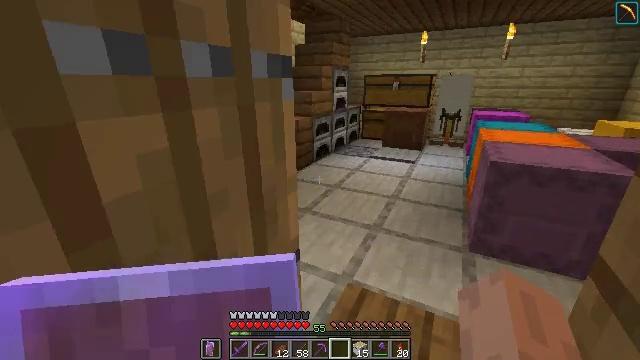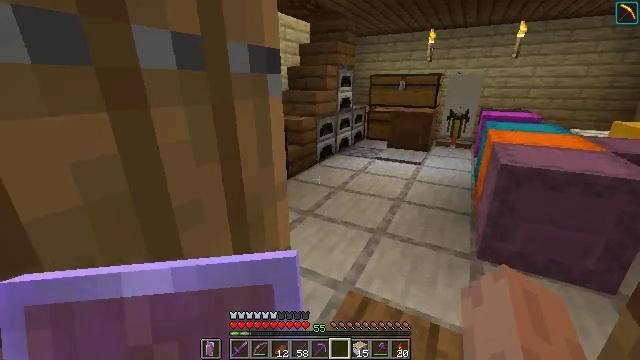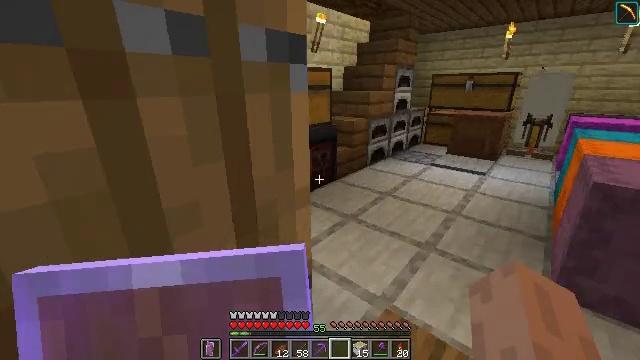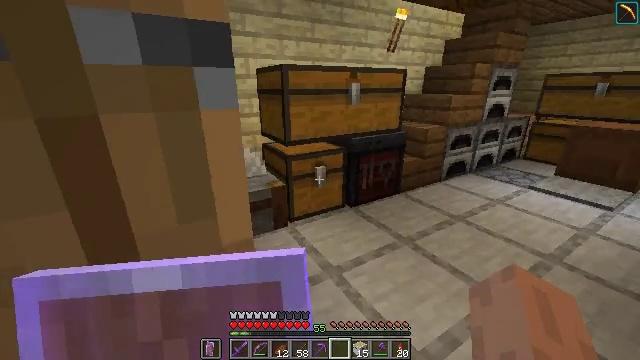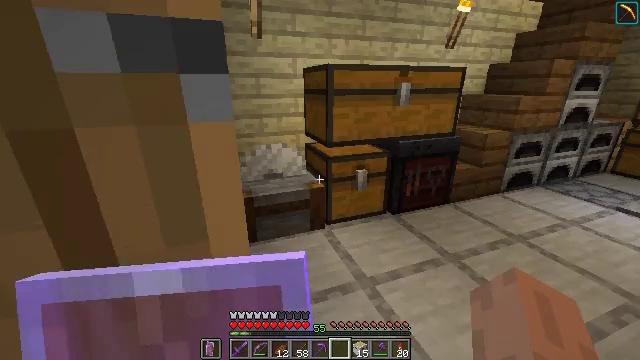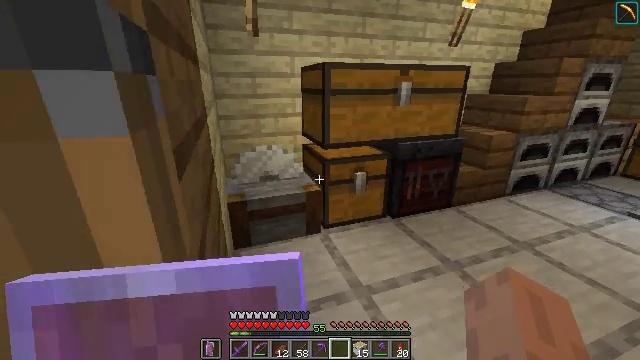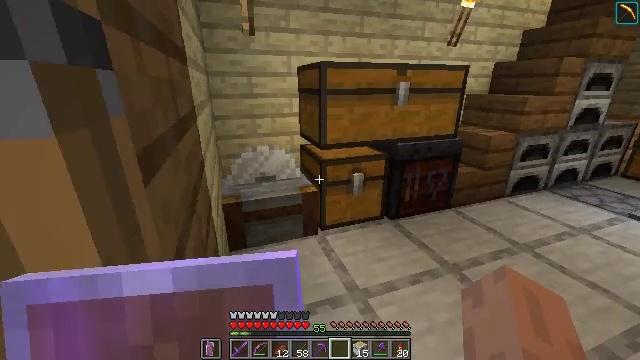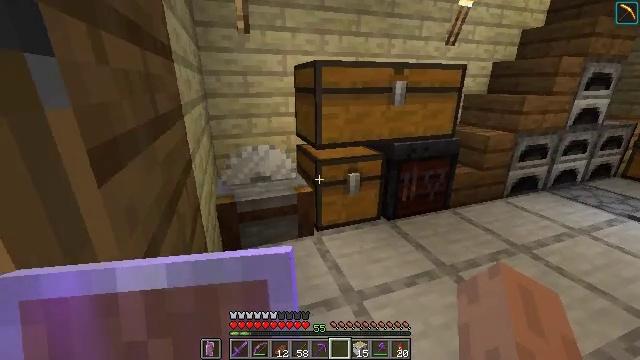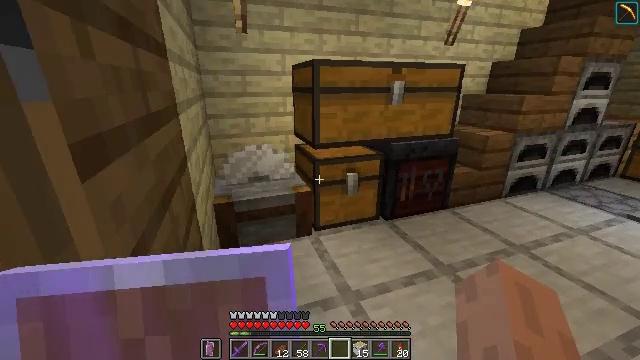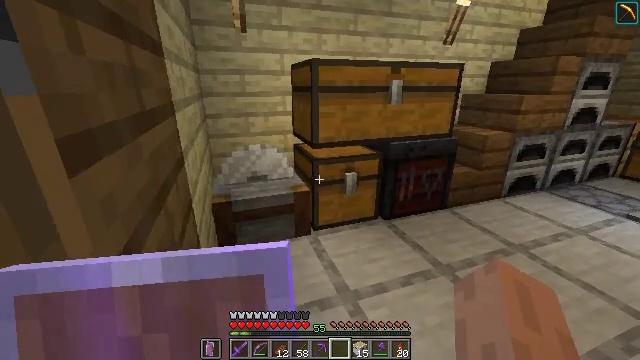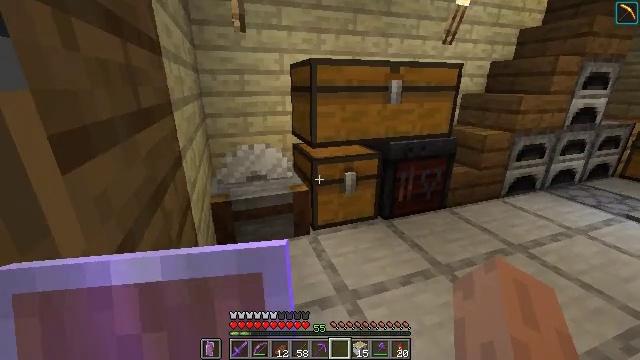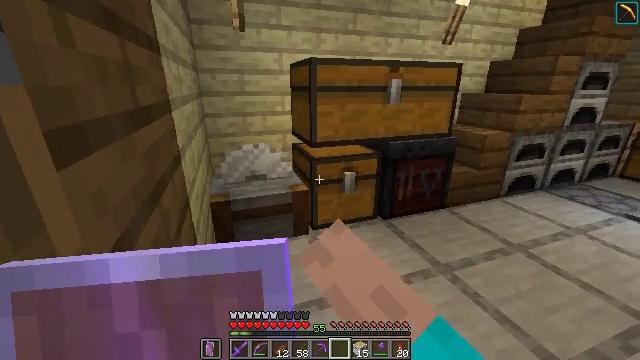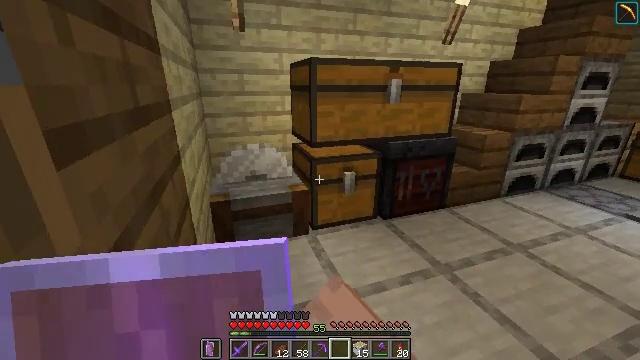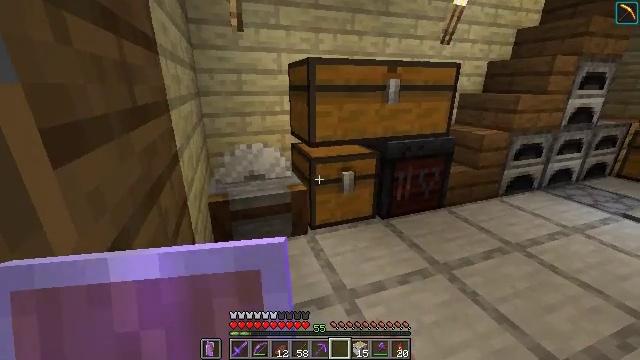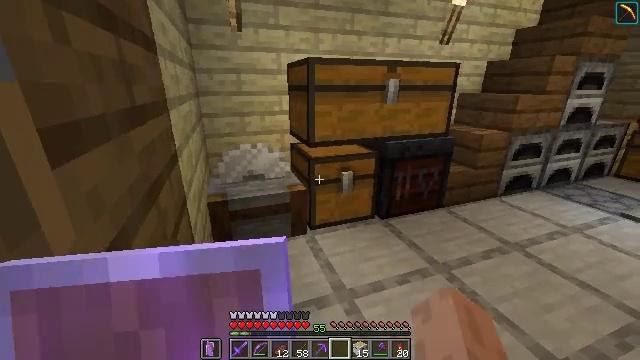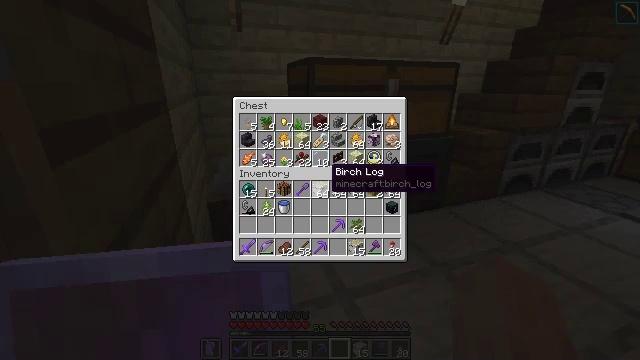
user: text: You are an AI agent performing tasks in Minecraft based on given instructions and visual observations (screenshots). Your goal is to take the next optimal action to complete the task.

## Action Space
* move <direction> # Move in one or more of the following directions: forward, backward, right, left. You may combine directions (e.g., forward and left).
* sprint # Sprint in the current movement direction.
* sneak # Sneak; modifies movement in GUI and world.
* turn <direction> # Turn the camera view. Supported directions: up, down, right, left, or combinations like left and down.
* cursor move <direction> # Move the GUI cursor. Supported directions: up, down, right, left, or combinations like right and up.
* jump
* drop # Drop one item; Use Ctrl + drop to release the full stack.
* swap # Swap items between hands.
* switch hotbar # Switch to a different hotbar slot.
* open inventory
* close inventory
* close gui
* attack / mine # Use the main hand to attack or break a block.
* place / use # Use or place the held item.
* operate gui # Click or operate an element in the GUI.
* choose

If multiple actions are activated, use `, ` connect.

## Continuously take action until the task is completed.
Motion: motion action
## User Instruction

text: Make a lead by crafting with slimeball and string.
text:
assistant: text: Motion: move forward and move right, turn left
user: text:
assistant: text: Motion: move forward and move right, turn left
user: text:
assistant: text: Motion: move forward and move right, turn left
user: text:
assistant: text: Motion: move forward, turn left
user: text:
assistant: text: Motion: no_op
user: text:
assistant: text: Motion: no_op
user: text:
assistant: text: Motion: no_op
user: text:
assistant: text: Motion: no_op
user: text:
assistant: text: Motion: no_op
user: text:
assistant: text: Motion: use / place
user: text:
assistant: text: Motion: use / place
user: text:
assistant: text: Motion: use / place
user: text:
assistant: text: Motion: no_op
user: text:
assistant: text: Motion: no_op
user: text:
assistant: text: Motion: no_op
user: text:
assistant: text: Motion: no_op
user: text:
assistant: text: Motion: no_op
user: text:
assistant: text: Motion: no_op
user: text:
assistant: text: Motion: no_op
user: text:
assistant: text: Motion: no_op
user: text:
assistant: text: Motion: no_op
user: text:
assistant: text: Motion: no_op
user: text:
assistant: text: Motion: no_op
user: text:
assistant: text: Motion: no_op
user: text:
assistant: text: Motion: no_op
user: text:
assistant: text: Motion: no_op
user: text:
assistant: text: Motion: no_op
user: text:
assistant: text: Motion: turn right
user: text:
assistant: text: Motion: turn right
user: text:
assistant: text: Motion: turn right